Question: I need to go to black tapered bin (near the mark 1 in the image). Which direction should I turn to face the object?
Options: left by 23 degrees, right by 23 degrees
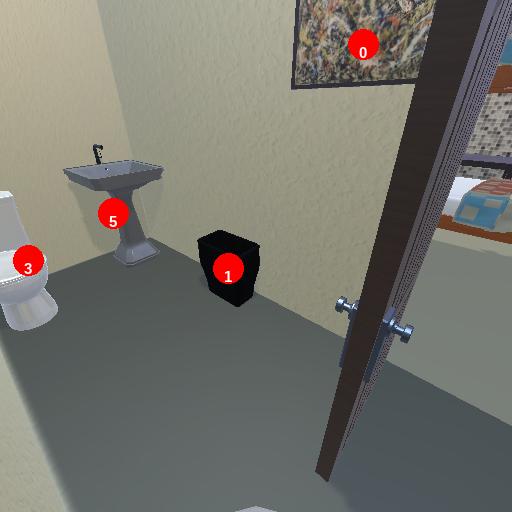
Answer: left by 23 degrees